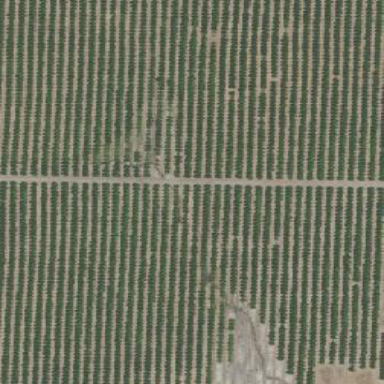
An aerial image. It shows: Orange orchard with rows of orange trees.